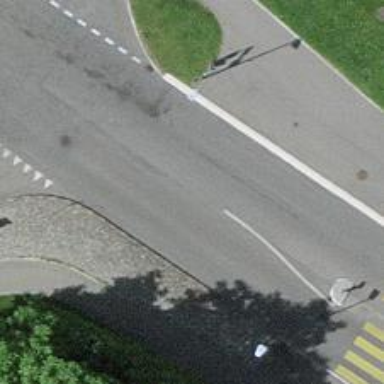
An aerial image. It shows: Tertiary road with asphalt surface. There is separate sidewalk along the road.